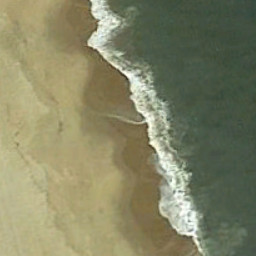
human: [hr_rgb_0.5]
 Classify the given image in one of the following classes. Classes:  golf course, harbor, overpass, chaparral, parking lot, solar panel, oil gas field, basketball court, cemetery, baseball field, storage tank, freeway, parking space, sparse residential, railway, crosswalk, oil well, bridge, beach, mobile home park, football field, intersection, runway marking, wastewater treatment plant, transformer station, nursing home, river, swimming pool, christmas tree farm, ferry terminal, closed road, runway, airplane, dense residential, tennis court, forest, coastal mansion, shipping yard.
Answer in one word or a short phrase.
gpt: beach